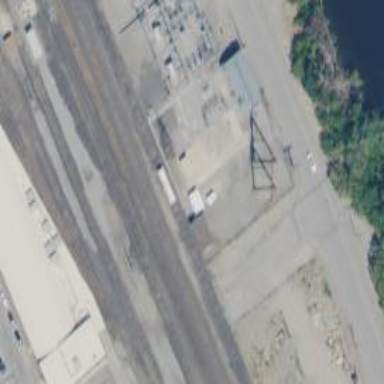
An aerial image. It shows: Railway spur service.